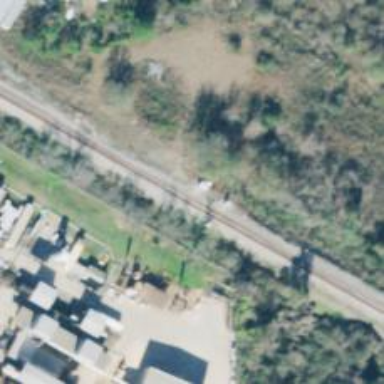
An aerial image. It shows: Railway spur junction.